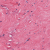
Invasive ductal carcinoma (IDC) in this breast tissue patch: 0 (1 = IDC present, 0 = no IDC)